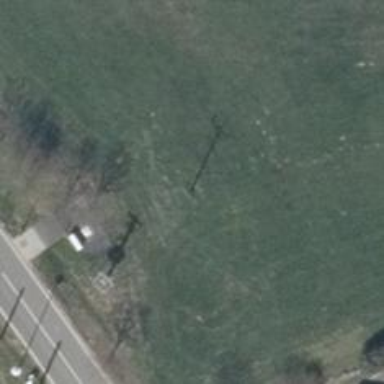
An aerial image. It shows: Minor power line with 3 cables.